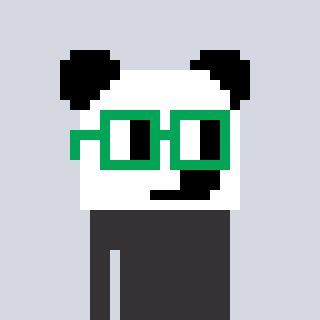
a pixel art character with square green glasses, a panda-shaped head and a grayscale-colored body on a cool background